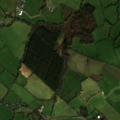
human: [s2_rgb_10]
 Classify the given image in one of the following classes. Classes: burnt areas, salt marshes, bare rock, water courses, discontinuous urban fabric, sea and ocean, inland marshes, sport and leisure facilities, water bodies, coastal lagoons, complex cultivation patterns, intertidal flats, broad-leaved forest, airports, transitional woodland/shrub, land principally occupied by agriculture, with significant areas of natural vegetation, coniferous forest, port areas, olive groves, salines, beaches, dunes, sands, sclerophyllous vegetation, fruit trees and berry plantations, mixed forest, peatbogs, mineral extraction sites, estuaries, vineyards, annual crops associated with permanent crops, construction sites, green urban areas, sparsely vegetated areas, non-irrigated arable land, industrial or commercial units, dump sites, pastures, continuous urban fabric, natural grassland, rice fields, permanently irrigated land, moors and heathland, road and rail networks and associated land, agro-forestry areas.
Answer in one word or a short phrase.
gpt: pastures, transitional woodland/shrub